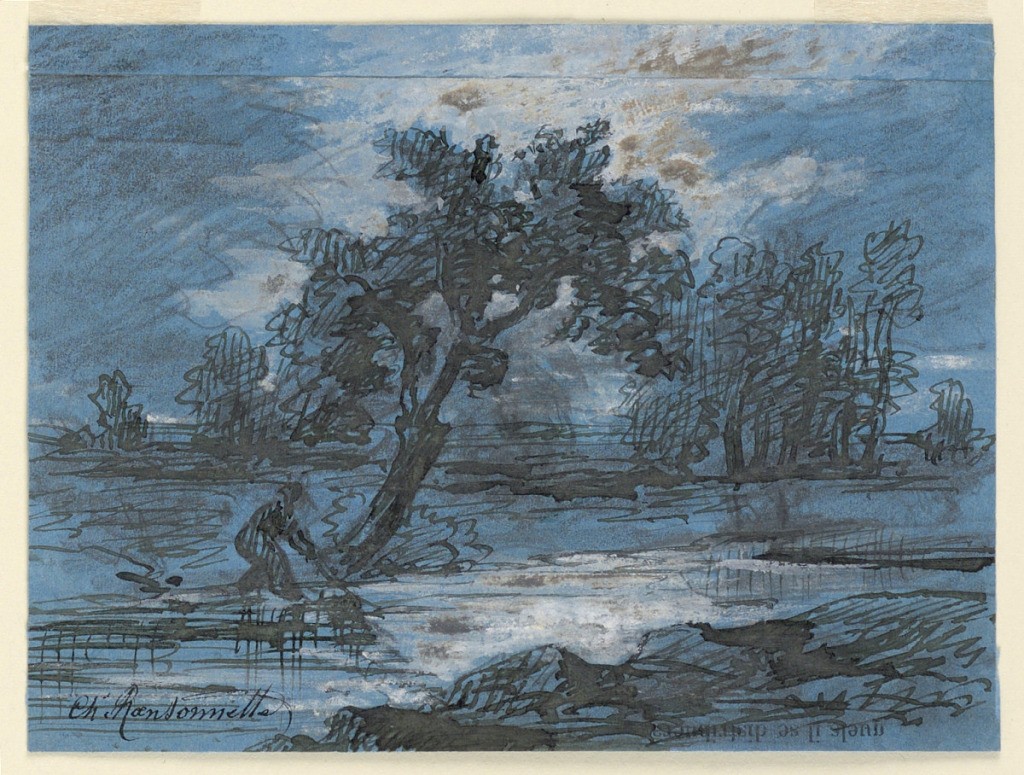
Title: Landscape with a Woman at a Stream
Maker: Charles Nicolas Ransonnette, French, 1793 - 1877
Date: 1856
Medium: Black crayon, pen and ink, brush and gouache on blue paper
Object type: Drawing
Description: The woman washes laundry.